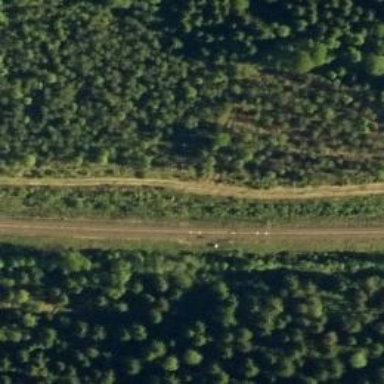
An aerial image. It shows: Railway track with continuous electrified contact lines.